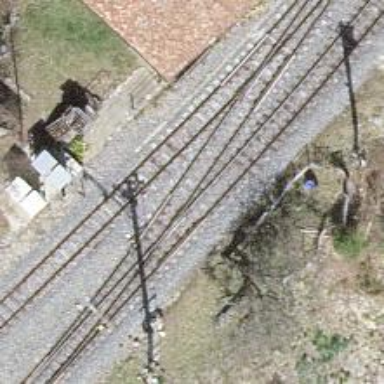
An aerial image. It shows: Narrow gauge railway siding with one track. The railway line is electrified with contact line.